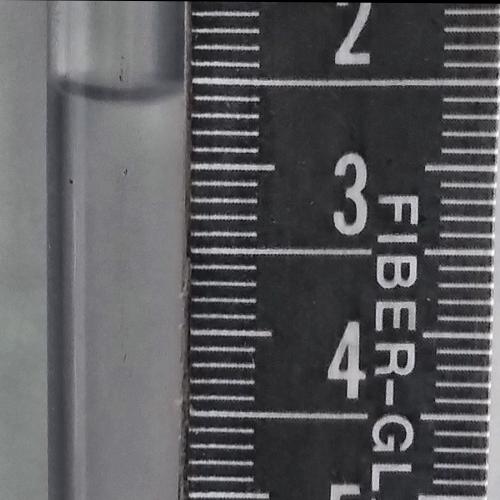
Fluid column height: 2.6 cm